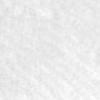
Label: no_change